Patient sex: F
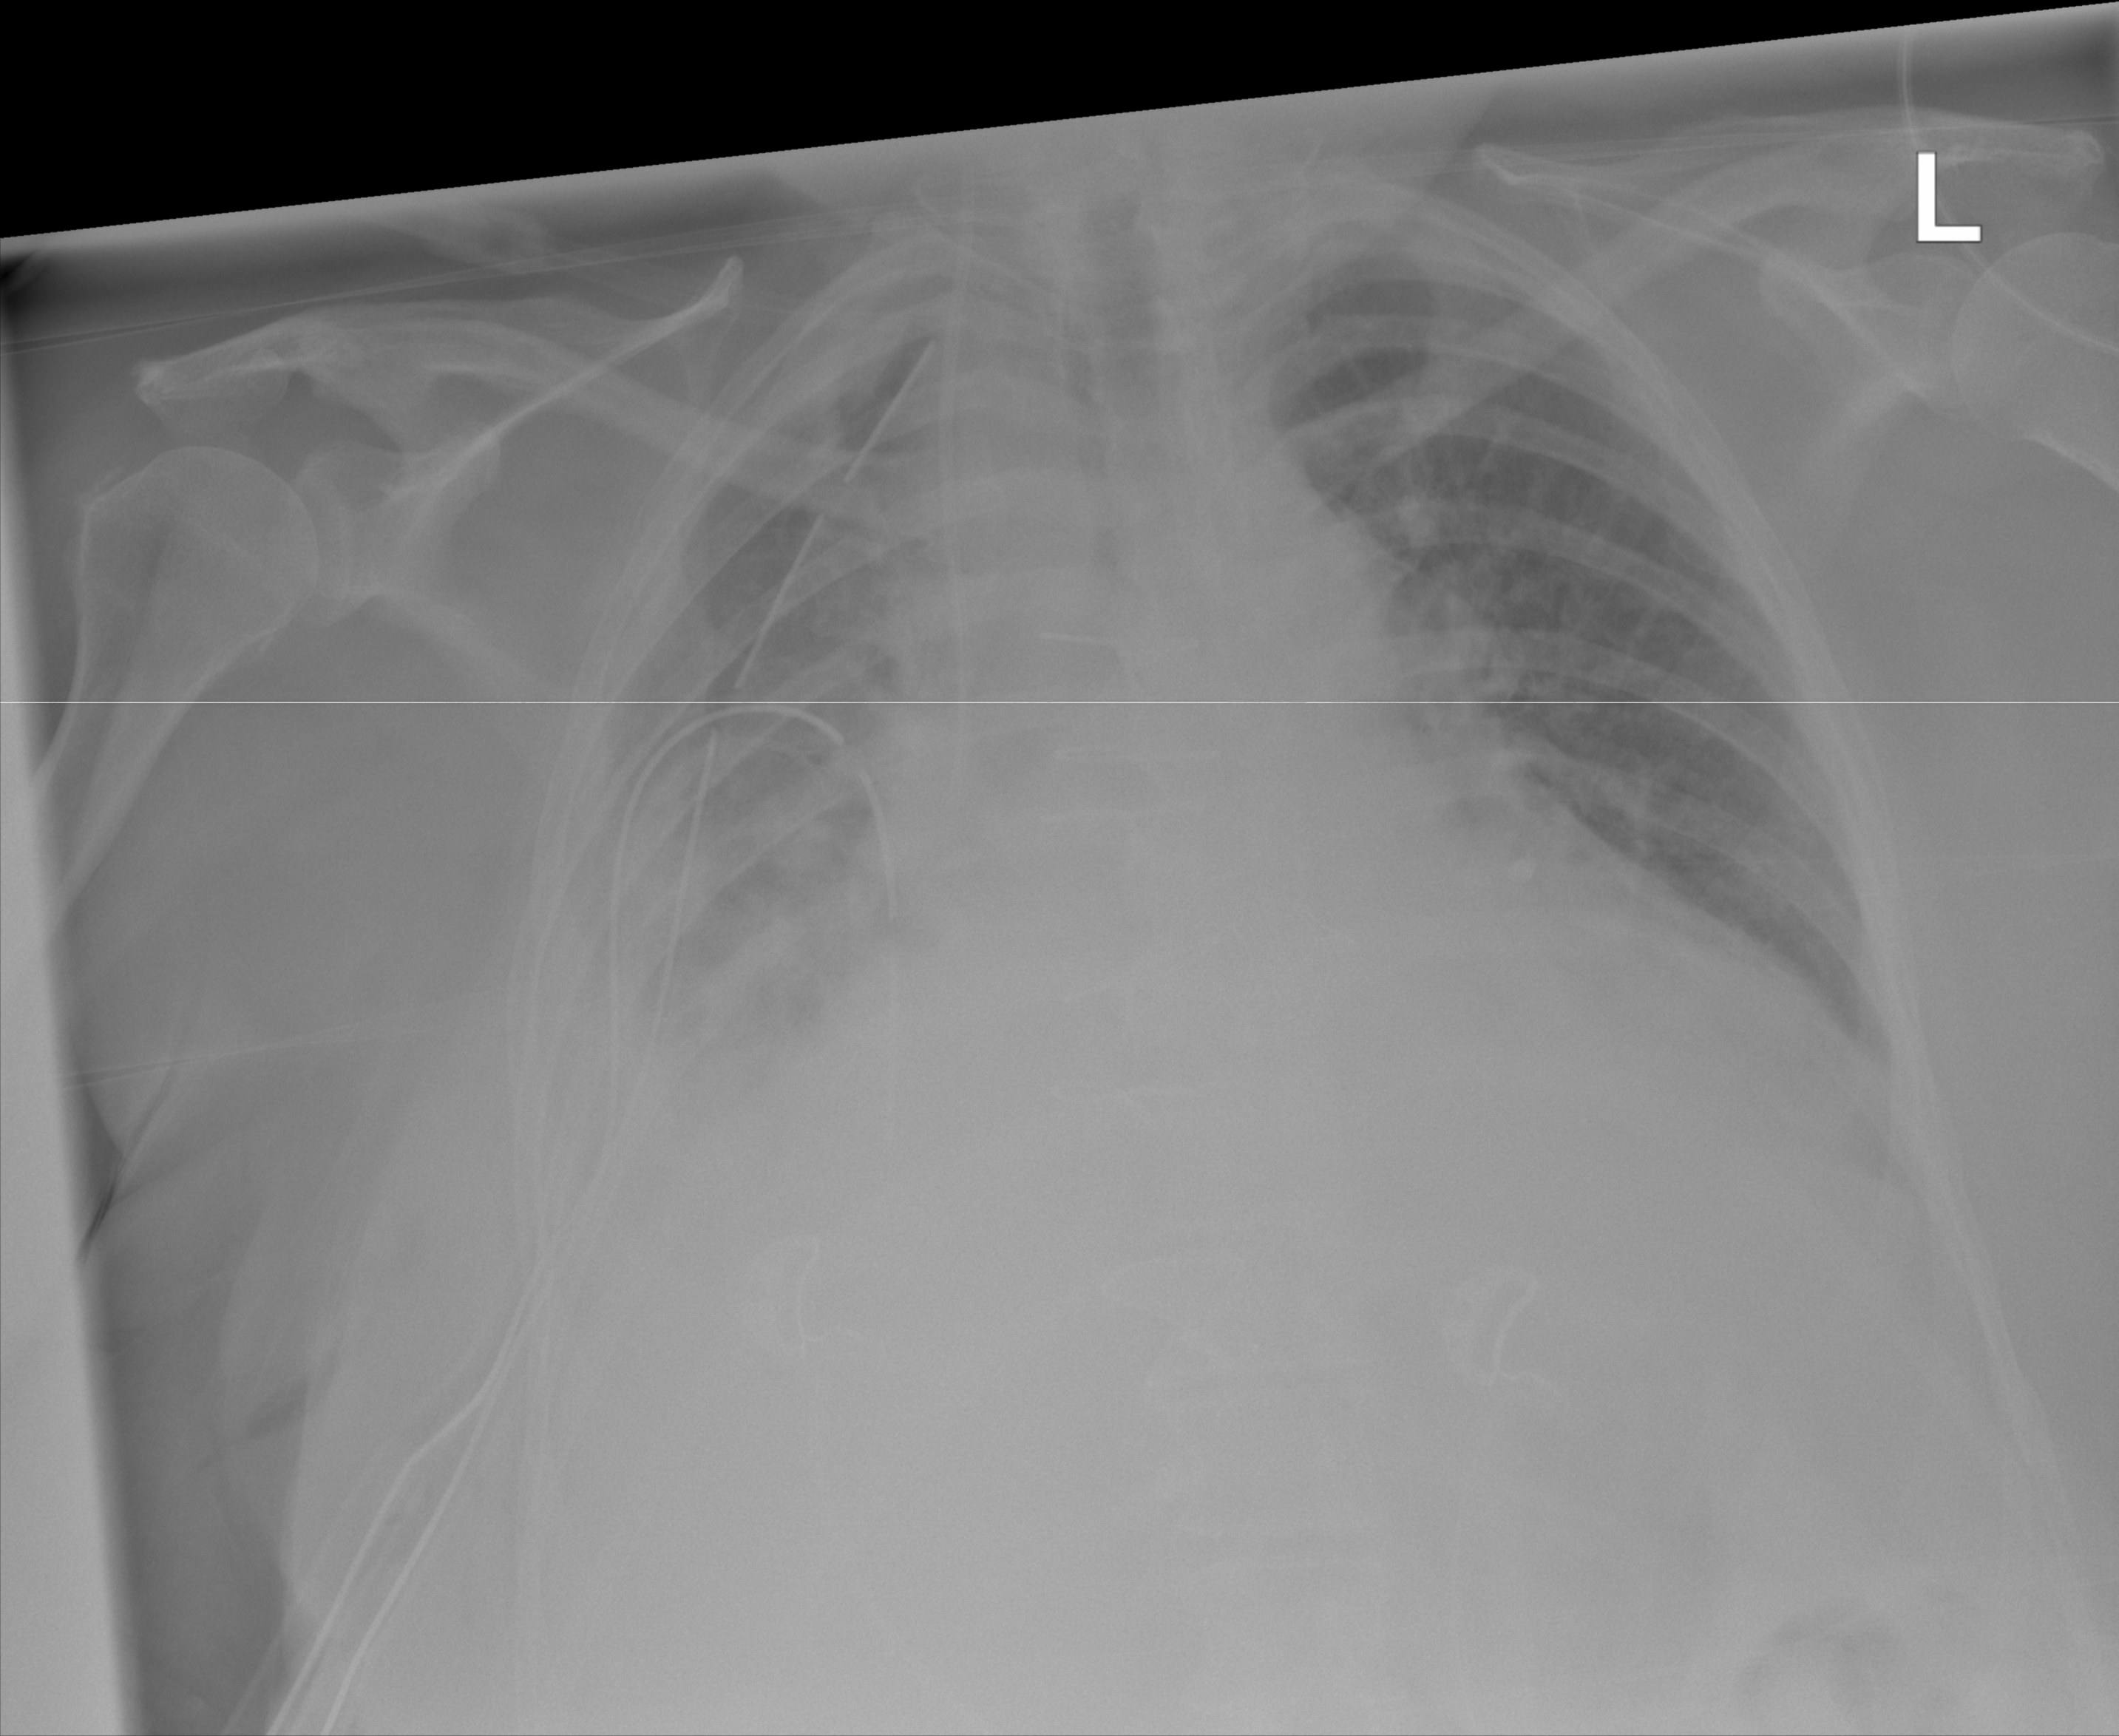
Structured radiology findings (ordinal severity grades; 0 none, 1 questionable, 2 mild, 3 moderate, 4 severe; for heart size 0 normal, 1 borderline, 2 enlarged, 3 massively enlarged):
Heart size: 2
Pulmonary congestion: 2
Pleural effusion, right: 2
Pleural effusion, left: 2
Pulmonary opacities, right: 2
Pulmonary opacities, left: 0
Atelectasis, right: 2
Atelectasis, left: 0